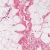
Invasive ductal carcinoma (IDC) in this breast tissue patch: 0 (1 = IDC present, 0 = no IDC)